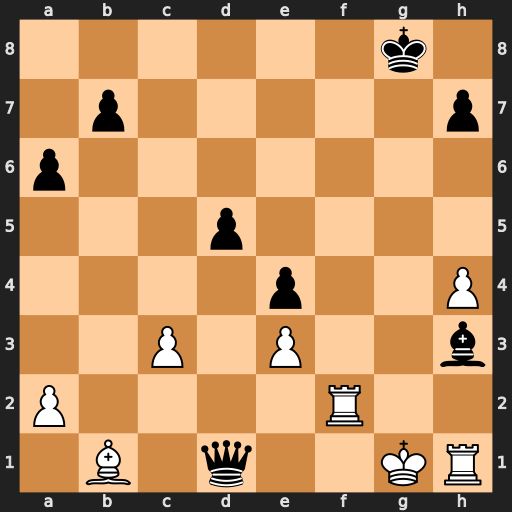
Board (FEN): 6k1/1p5p/p7/3p4/4p2P/2P1P2b/P4R2/1B1q2KR
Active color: w
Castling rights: -
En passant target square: -
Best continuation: Kh2 Qxh1+ Kxh1